Field crop: maize
Growth stage: 2
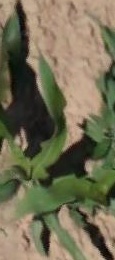
Species: maize